Question: First of all, sorry for this rather odd request. I was not able to find something suitable for several hours, neither do I actually have a concise description that I can use to look for solutions (language barrier be damned). I hope this isn't inappropriate.
---
I need to create a chart that reflects a balance (inflow vs outflow) that looks like the example below. The overall size needs to be fixed and only the green/red column is allowed to change its size based on the input values.
For clarification, these are not 2 separate charts but 2 of the possible outcomes it should be able to display.
Can someone please help me out with an idea of what to look at or at least what to call my problem so I can keep on searching?

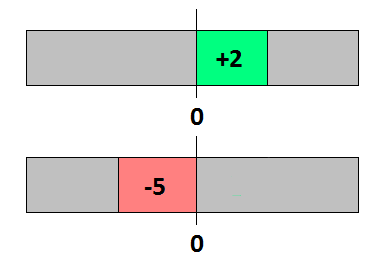
Answer: Set up your data and bar chart as shown. When the chart is finished you can slide it over B5:E6 to hide the hard work.

The data value of interest is entered in B3. Formulas in other cells are:
- - - -
Chart 1: Select B5:E6 and insert a stacked bar chart.
Chart 2: Switch Rows and Columns.
Chart 3: Clean up (no axis labels, no gridlines, dark gray vertical axis line, bar series gap width 100)
Chart 4: Format the two Gray series with gray fill, and Red and Green with Red and Green fill. Also add data labels to Red and Green series, showing default of Y Values. Use these custom number formats to show only values of interest:
- -
Here is how the chart looks with sample values of +2 and -5: